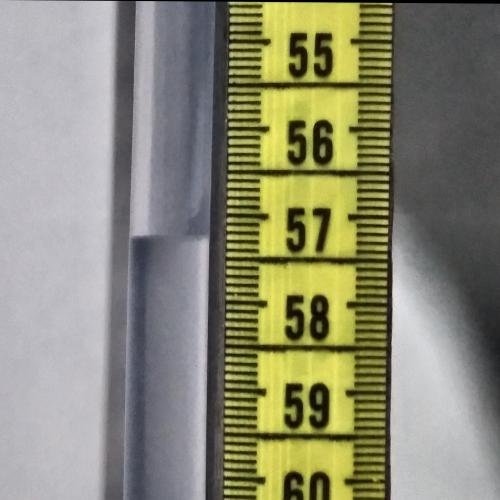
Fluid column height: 57.2 cm